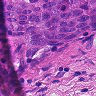
Metastatic tissue present: yes